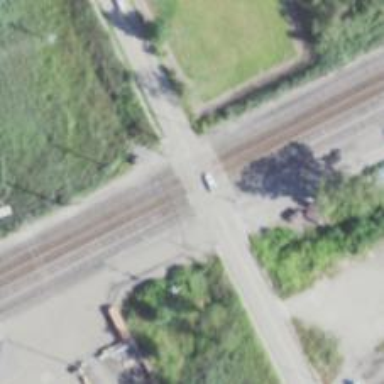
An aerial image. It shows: Railway crossing.